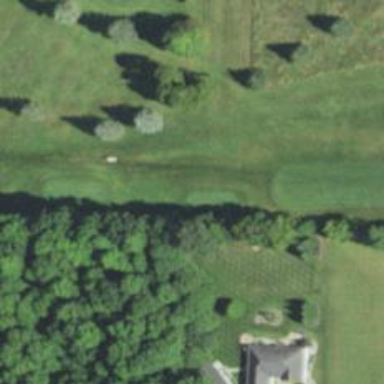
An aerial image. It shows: Golf tee.